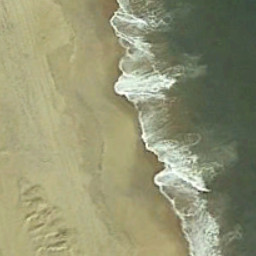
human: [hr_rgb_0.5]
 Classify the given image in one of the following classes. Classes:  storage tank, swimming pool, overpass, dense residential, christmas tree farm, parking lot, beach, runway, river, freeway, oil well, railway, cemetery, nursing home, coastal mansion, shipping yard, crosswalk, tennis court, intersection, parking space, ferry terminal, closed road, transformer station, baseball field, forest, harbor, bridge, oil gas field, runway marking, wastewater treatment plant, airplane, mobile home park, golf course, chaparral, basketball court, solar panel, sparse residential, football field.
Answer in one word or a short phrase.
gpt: beach